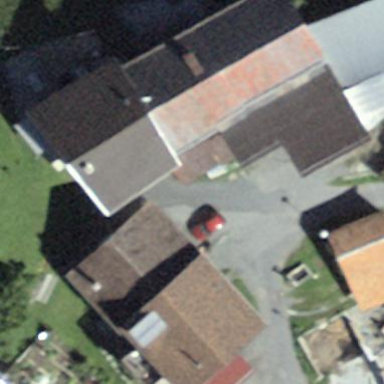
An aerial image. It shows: Farmyard area.